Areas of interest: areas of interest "Minggu Science Park, Block B, Building 2"
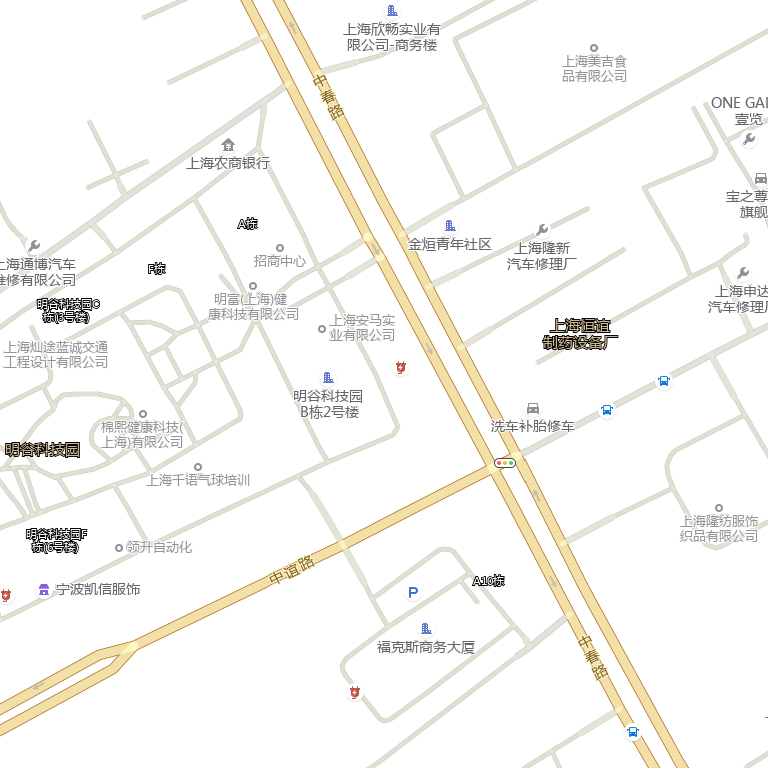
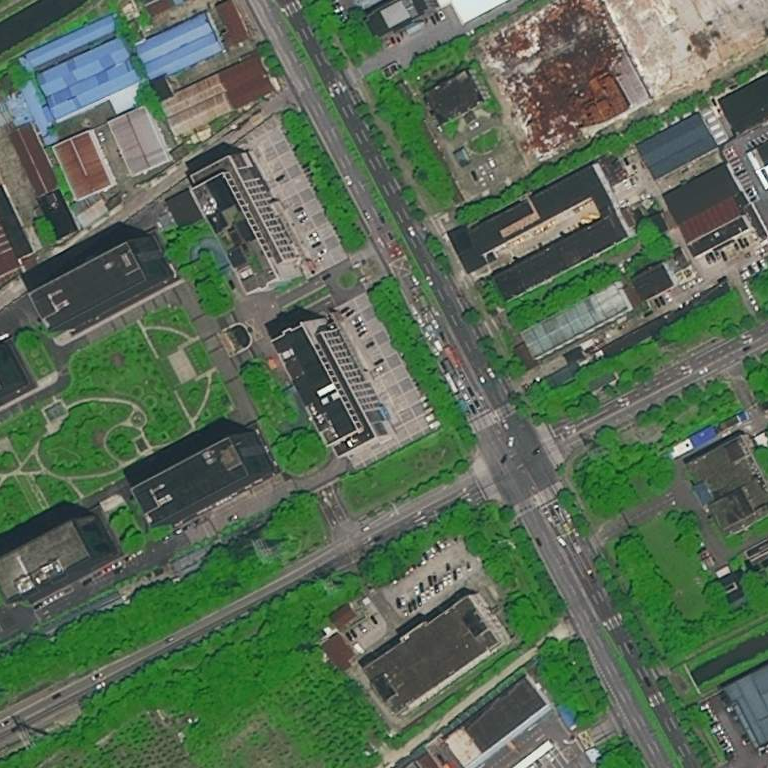